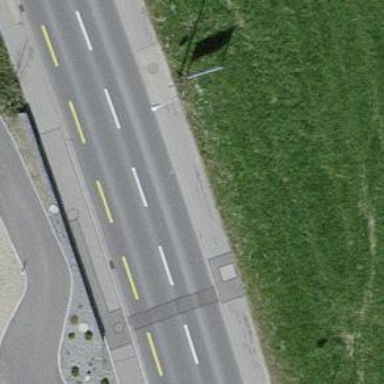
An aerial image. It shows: Primary highway with cycle track on the left.